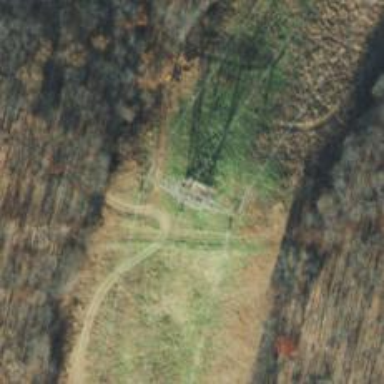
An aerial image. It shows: Lattice structure tower used for power distribution.